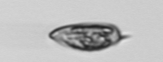
Label: Prorocentrum_triestinum